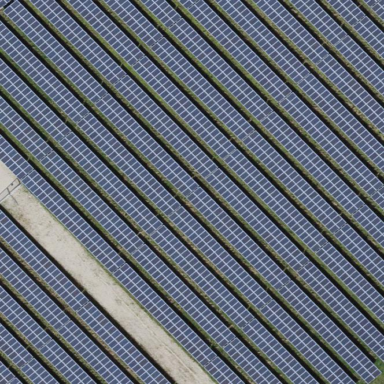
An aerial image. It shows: Solar photovoltaic panel generator.